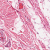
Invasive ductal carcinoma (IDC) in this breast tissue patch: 0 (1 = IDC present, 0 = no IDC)